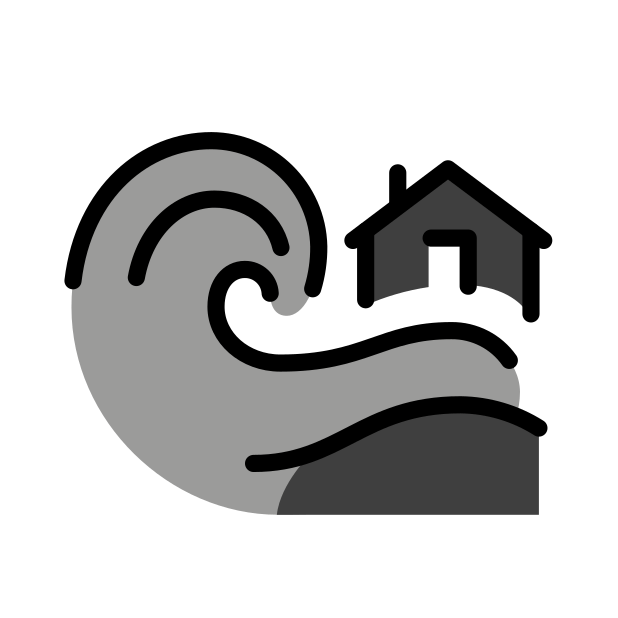
tsunami